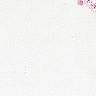
Metastatic tissue present: yes